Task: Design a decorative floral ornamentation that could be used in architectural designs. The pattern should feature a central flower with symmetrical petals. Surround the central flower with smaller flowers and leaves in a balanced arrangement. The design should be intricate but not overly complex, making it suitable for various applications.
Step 638:
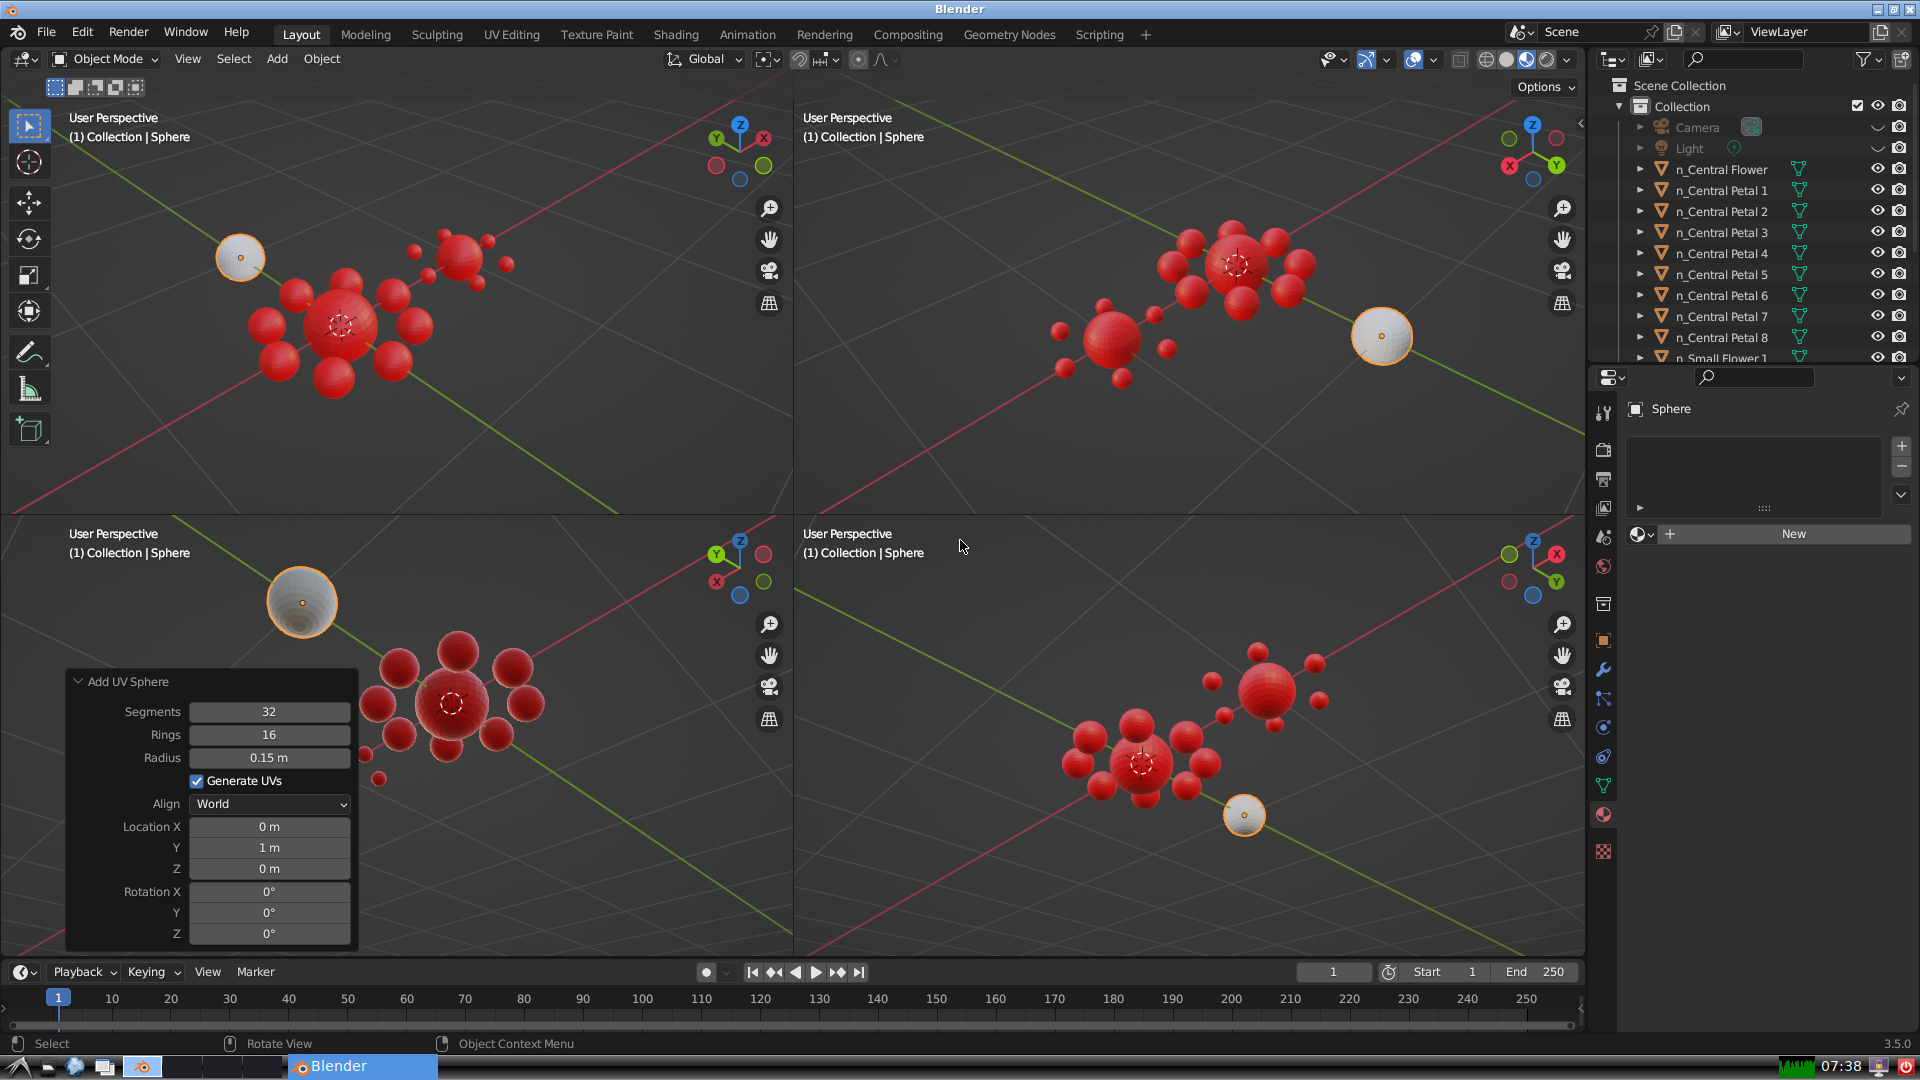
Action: {"key_press": ['Ctrl, Home']}